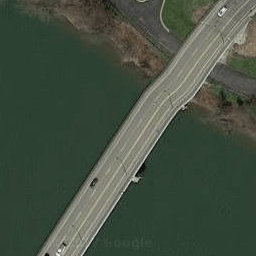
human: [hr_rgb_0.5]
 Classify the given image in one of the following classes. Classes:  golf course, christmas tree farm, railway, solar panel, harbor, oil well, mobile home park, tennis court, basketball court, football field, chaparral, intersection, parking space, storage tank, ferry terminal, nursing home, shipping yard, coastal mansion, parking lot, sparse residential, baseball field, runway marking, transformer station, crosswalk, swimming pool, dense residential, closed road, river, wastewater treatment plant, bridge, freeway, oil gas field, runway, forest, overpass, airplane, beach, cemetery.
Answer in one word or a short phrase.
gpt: bridge